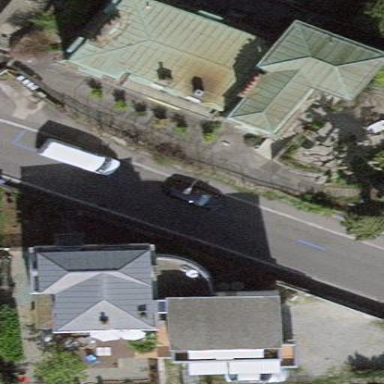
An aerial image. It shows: Street side parking area.